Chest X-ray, PA view. Patient: 48 years old, sex M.
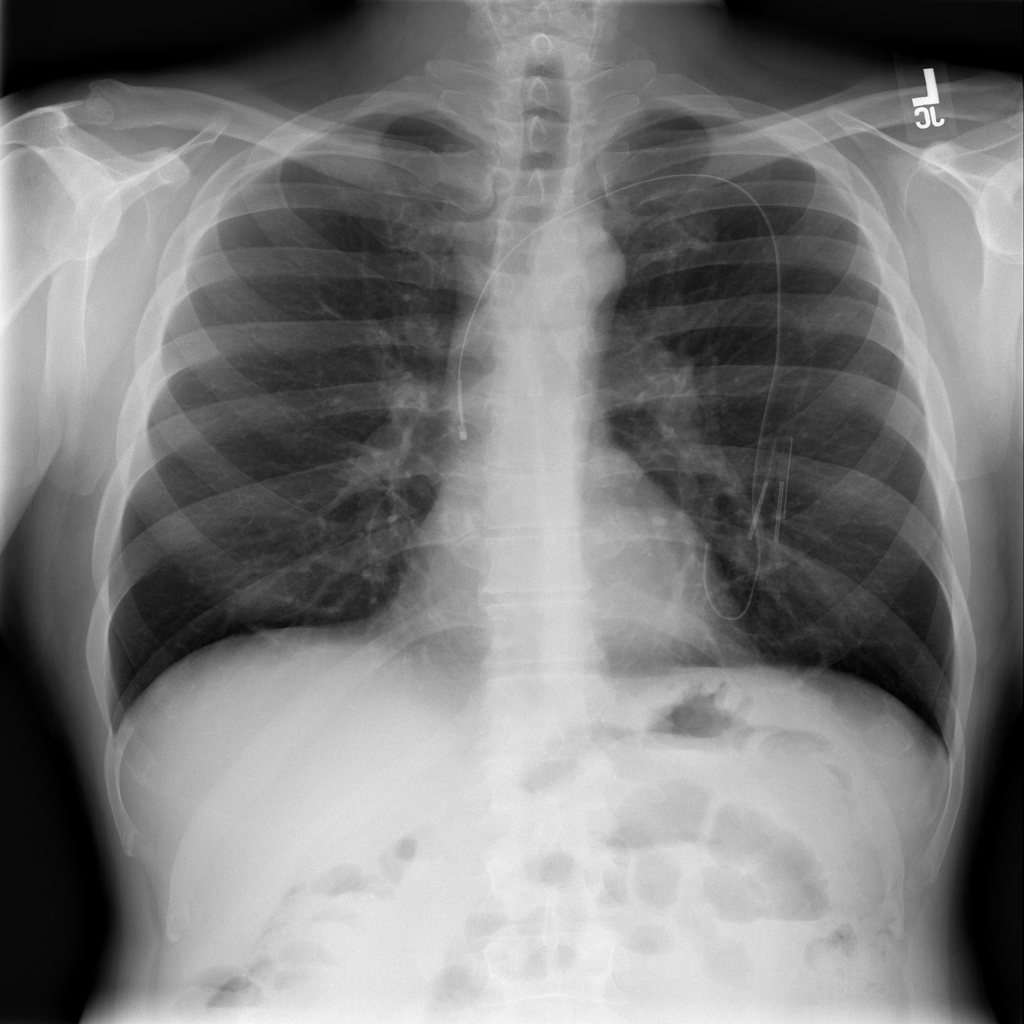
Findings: No Finding